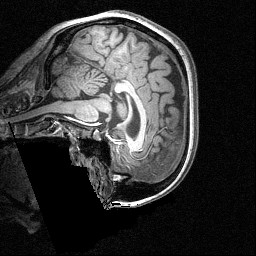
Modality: T1w
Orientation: sagittal
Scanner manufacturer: siemens
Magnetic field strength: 3 T
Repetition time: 1.54 s
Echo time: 0.00304 s